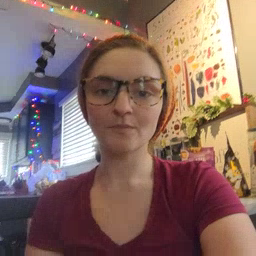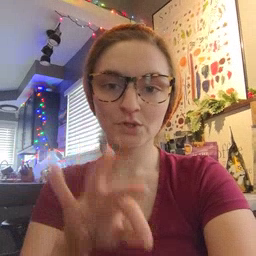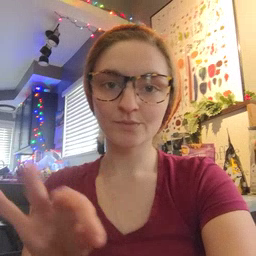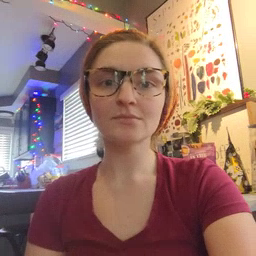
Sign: frenchfries